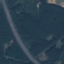
Land use / land cover class: Highway